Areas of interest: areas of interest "Xining Central Bus Station"
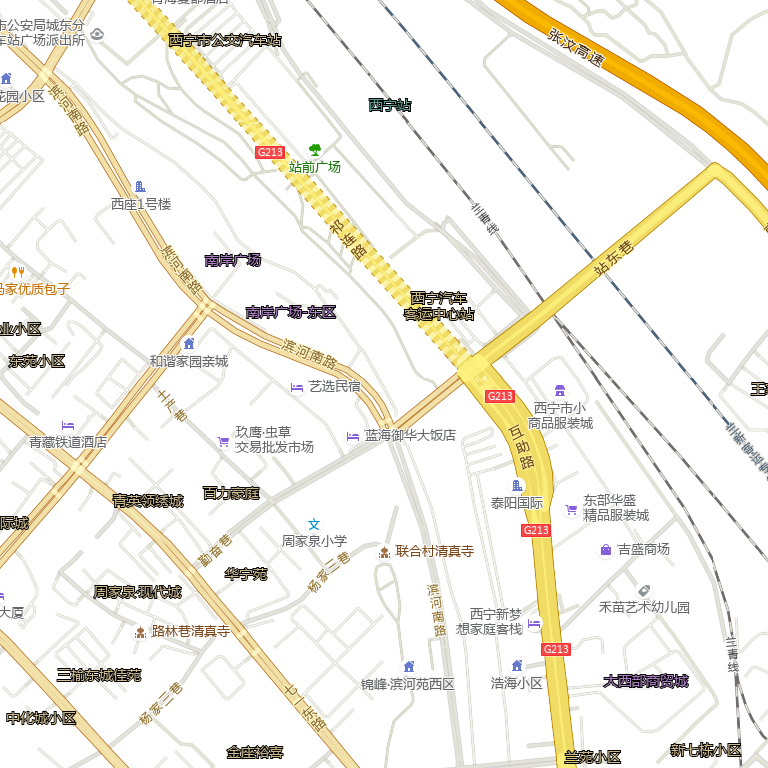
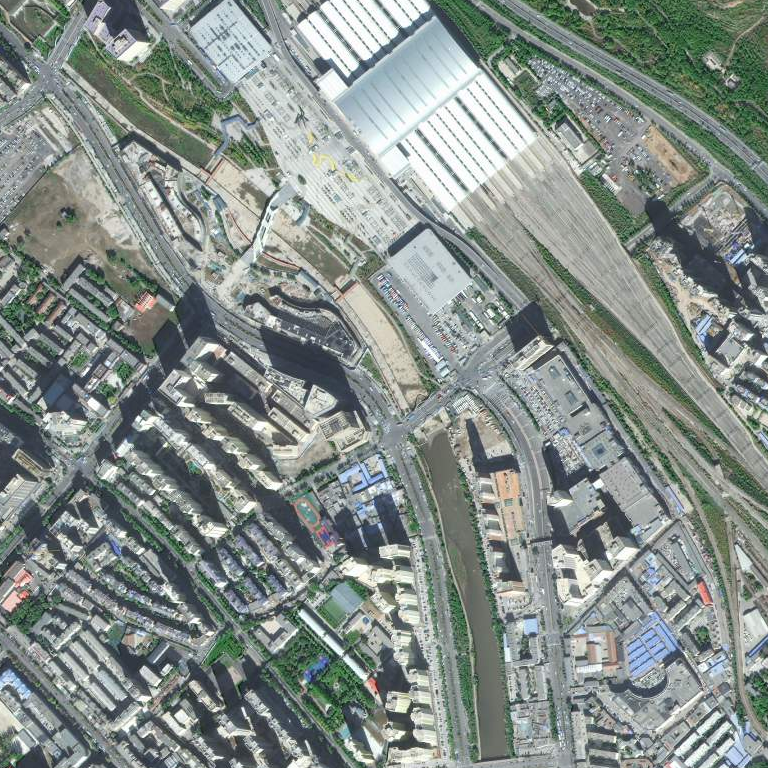